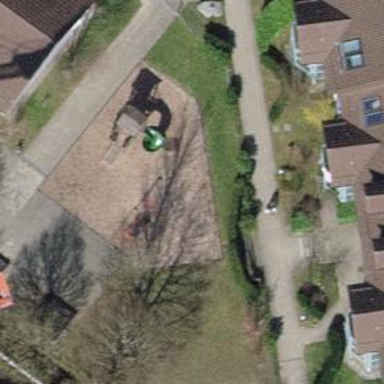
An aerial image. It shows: Playground structure.